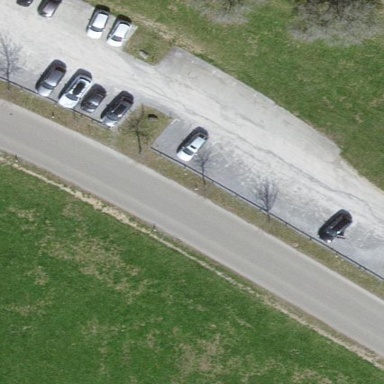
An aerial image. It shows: Parking area with surface.